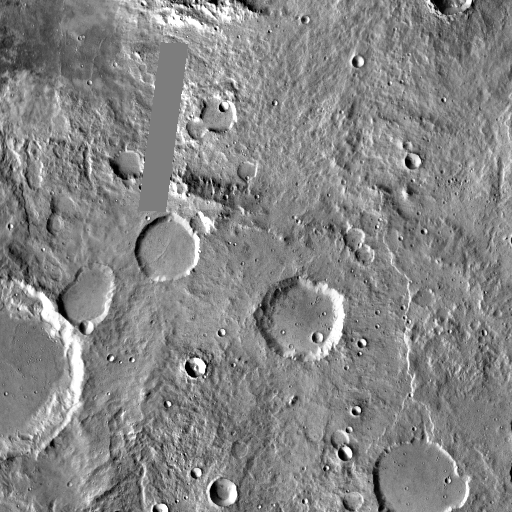
Crater classes present: Background, Other, Layered, Buried